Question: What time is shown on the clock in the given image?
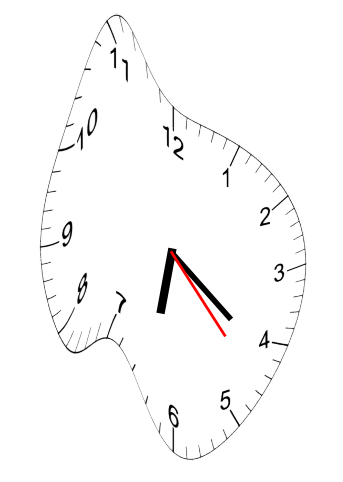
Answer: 06:21:23